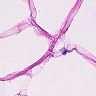
Metastatic tissue present: no